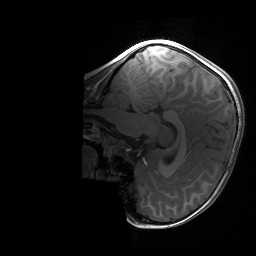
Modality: T1w
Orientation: sagittal
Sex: male
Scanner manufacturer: siemens
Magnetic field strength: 3 T
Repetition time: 1.9 s
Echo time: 0.00243 s